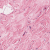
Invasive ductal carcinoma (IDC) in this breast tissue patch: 0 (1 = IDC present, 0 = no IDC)